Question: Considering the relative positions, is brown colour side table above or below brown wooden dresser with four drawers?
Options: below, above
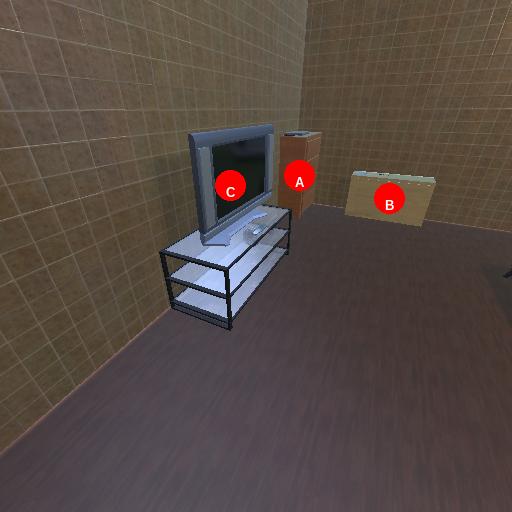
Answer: below